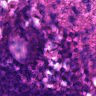
Metastatic tissue present: no